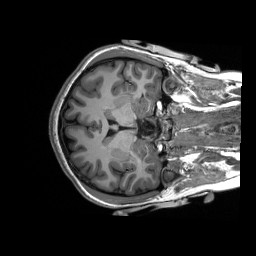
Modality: T1w
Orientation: axial